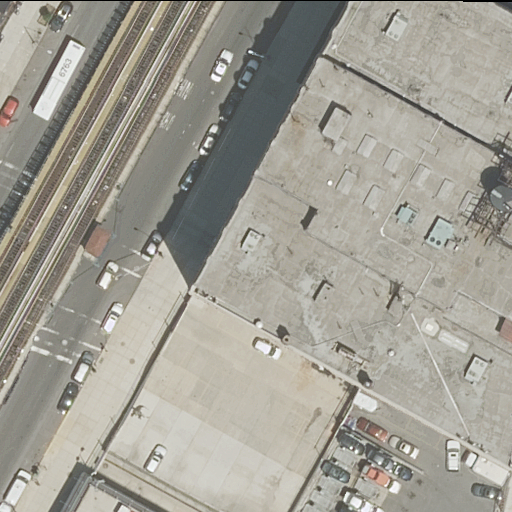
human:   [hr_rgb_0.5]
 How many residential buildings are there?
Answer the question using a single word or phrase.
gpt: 4

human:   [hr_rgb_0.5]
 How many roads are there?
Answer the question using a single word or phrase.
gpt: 3

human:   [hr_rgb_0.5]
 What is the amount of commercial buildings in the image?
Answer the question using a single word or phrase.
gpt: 0

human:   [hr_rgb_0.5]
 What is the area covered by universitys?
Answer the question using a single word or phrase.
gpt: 10640m2

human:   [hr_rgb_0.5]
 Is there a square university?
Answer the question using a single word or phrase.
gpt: no

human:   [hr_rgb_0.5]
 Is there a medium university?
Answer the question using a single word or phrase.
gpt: no

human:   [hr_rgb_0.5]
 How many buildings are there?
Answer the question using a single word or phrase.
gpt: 4

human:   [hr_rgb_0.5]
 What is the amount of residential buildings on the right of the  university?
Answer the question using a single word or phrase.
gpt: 0

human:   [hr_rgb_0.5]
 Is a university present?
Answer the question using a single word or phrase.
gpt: yes

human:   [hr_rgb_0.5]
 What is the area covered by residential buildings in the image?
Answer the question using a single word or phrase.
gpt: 4057m2

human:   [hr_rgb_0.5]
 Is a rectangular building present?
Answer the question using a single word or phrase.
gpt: yes

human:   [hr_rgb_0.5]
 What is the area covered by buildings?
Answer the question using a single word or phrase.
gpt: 4057m2

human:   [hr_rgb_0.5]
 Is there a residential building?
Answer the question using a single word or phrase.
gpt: yes

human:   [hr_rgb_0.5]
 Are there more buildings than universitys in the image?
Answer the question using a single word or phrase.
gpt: yes

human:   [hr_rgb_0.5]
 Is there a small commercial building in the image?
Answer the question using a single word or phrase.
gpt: no

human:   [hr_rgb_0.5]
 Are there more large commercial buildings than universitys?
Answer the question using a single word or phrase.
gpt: no

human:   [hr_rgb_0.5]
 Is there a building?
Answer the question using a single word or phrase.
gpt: yes

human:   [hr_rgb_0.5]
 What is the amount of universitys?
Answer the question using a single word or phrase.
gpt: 1

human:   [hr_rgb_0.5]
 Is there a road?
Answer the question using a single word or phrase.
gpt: yes

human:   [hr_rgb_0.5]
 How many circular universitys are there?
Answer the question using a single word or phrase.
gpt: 0

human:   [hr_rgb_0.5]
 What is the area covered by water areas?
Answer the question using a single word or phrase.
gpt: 0m2

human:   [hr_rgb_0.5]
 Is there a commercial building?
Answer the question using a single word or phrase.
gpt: no

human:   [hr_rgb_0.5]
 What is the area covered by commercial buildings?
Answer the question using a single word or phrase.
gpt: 0m2

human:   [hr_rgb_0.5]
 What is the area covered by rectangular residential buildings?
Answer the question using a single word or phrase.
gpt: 68m2

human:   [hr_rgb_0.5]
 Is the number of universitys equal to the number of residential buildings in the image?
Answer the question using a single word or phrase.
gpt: no

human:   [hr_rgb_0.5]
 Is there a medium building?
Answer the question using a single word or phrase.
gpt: no

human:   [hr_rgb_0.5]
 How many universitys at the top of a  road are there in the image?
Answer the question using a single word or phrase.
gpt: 0

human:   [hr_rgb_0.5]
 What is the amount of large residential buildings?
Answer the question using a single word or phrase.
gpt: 1

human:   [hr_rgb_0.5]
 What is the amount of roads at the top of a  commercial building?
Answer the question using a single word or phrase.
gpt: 0

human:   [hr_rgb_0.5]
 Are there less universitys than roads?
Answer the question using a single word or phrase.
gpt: yes

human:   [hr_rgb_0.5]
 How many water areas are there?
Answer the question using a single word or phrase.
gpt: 0

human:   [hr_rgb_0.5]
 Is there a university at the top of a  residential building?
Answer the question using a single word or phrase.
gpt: no

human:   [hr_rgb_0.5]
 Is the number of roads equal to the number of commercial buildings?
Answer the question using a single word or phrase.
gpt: no

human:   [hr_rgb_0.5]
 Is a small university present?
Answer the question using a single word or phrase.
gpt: no

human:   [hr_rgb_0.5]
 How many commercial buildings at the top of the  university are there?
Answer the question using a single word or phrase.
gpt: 0

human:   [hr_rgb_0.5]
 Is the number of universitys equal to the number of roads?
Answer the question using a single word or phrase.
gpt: no

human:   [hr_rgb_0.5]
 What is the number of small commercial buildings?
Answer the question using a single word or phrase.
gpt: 0

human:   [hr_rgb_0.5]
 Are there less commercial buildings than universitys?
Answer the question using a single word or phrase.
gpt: yes

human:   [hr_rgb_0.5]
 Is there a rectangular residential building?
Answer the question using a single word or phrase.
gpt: yes

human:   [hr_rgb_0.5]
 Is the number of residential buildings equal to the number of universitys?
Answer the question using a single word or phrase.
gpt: no

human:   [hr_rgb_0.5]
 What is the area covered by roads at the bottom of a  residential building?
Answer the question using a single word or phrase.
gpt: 0m2

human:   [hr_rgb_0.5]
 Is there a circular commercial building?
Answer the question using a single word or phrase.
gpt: no

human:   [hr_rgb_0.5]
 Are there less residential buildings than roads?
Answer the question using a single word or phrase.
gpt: no

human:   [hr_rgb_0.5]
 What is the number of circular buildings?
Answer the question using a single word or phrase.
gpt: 0

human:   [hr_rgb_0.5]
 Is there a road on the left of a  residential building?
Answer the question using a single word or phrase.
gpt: yes

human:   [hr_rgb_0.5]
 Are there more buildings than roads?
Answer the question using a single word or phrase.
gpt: yes

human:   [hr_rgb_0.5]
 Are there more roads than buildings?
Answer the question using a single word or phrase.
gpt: no

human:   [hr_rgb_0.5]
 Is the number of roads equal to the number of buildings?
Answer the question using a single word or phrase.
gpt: no

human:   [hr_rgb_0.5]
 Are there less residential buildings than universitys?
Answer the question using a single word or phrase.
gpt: no

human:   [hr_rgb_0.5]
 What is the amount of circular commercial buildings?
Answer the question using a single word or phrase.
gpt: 0

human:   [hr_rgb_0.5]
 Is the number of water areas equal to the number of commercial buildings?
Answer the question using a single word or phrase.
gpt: yes

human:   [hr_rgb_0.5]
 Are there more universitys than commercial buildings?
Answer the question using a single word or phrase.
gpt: yes

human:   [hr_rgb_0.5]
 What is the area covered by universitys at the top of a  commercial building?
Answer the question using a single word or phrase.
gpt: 0m2

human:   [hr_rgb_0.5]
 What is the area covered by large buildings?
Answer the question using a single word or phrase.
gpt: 3988m2

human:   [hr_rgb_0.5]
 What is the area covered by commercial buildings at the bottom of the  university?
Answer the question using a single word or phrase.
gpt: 0m2

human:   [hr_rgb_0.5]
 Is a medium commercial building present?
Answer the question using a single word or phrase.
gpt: no

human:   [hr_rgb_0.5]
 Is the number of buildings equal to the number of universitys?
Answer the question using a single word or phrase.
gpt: no

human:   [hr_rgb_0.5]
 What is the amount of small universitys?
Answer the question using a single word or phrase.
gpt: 0

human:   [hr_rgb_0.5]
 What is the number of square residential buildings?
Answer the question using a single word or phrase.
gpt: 0

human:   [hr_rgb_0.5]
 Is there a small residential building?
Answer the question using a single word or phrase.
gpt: yes

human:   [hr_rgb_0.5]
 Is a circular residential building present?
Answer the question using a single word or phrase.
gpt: no

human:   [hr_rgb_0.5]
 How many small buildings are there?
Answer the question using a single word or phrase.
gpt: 3

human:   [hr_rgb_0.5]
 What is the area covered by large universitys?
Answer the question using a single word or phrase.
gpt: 10640m2

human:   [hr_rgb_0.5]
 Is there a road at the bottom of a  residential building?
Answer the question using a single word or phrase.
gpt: yes